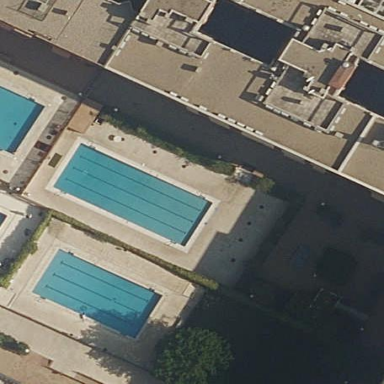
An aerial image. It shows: Swimming pool area designated for leisure and sports activities.